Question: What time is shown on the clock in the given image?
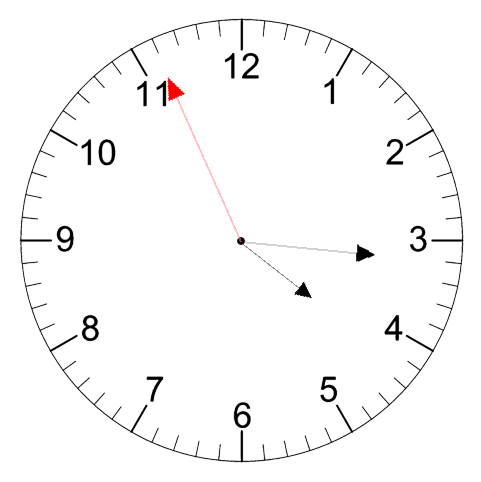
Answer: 04:15:56